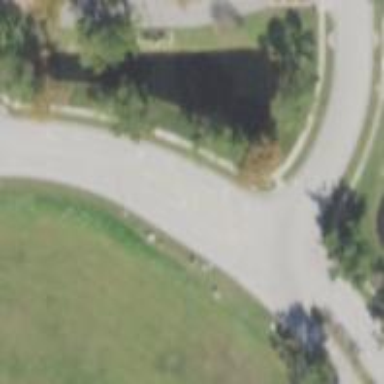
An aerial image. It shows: Tertiary road with asphalt surface and sidewalk on the left side.